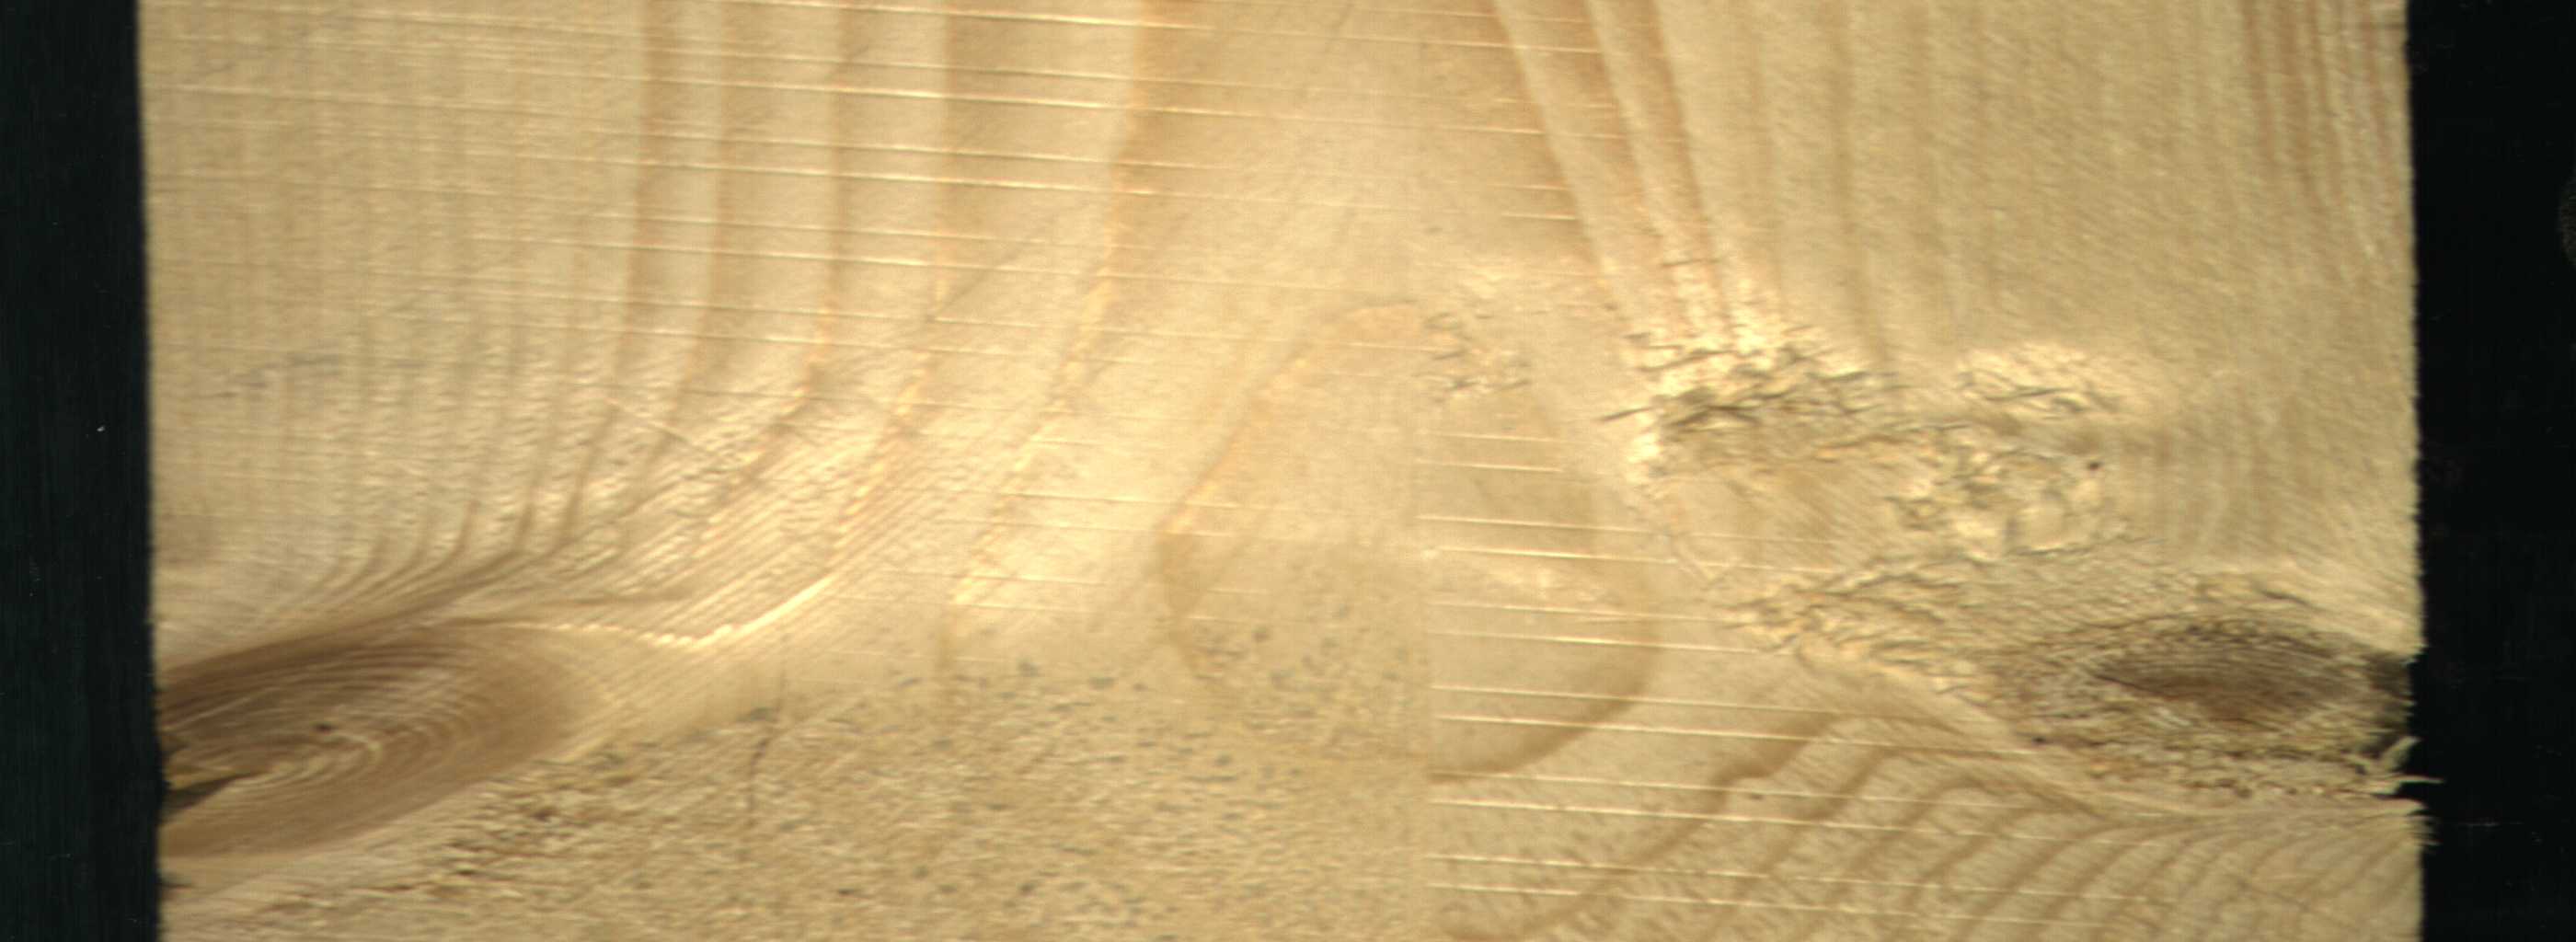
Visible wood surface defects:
knot_with_crack
knot_with_crack
knot_with_crack
Live_Knot
Live_Knot